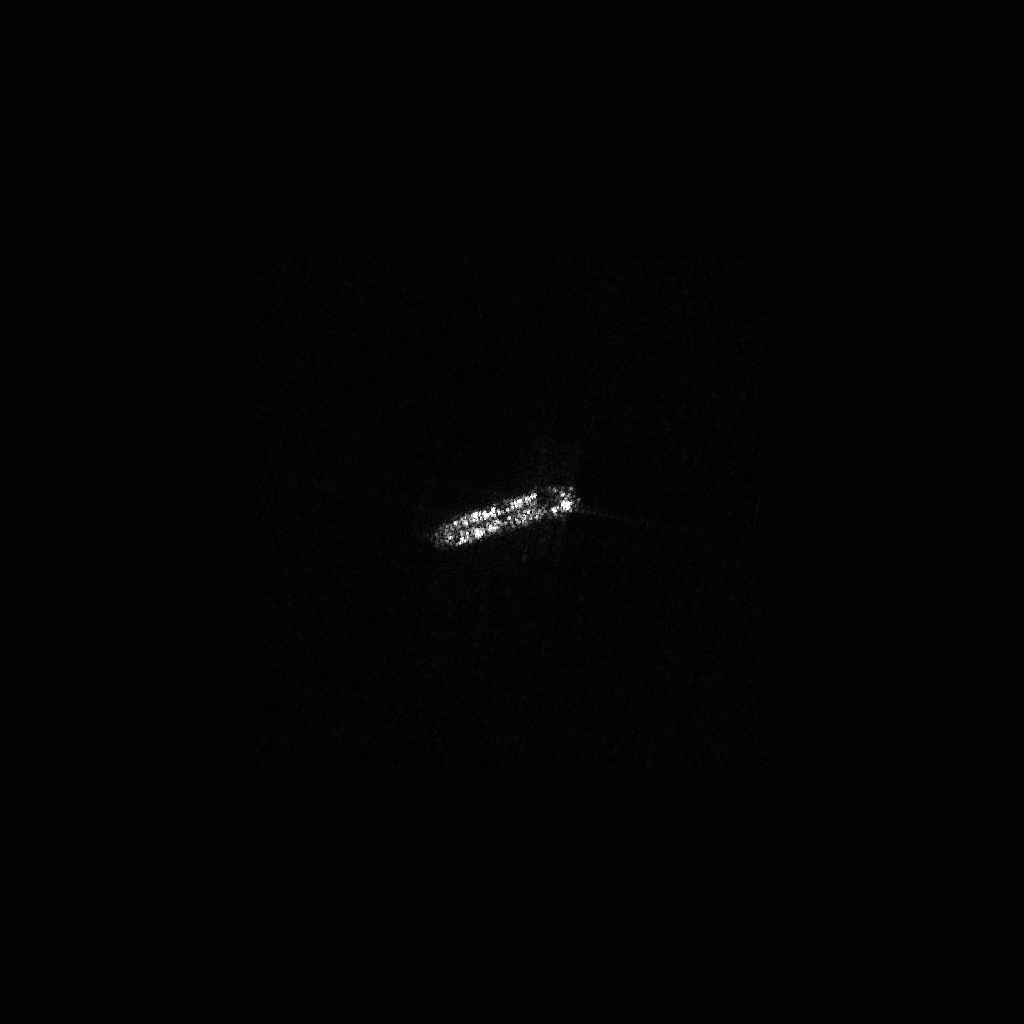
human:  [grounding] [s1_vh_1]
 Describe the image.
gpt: In the satellite image, there is  <ref>1 large cell-container </ref> <box>[[46, 42, 52, 57, 64]]</box> located at center.